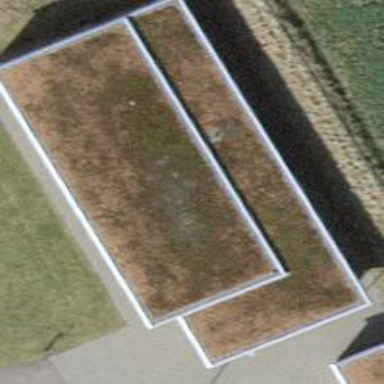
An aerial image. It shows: Kindergarten building.